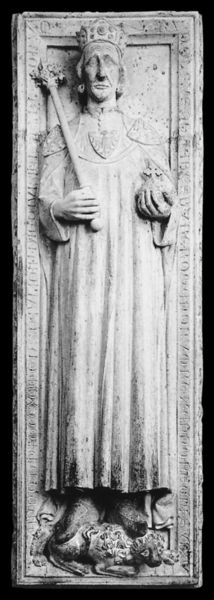
Titel: Grabmal für Rudolf von Habsburg
Standort: Speyer, Dom (EU - D - RP)
Schlagwörter: hand, mann, umhang, kleid, tier, gesicht, rahmen, stehen, stein, gewand, kutte, mantel, gotik, krone, skulptur, apfel, relief, füße, schrift, schuhe, kette, kaiser, könig, liegend, foto, schaf, schwarzweiß, wappen, otto, sarg, leichnam, löwe, ornat, zepter, szepter, sarkophag, grabplatte, reichsapfel, schulterpolster, steinrelief, 12 jahrhundert, umfhang, !2. jahrhundert